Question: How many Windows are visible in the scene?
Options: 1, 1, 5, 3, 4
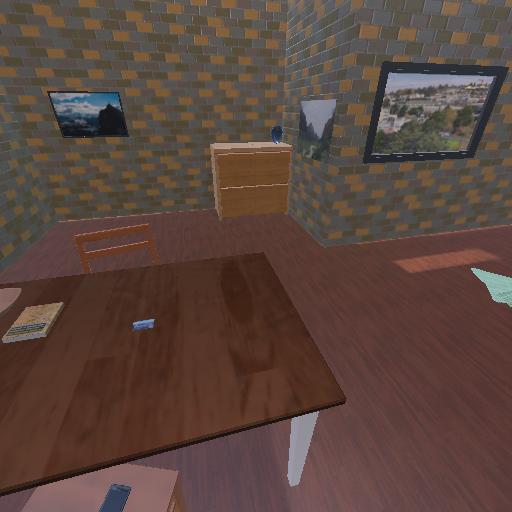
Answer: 1